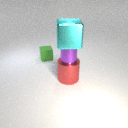
large red metal cylinder below small purple metal cylinder